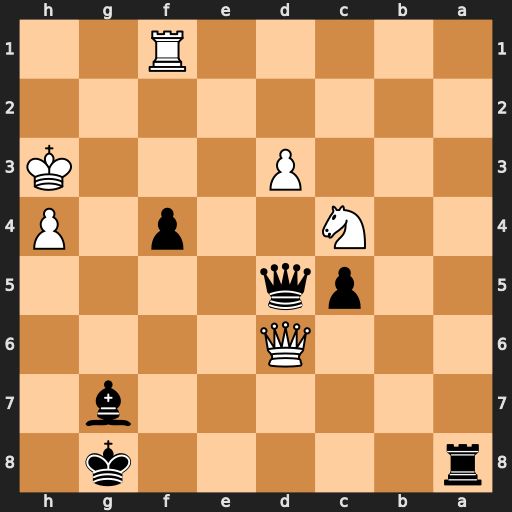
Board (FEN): r5k1/6b1/3Q4/2pq4/2N2p1P/3P3K/8/5R2
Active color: b
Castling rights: -
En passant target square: -
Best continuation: Qf5+ Kh2 Ra2+